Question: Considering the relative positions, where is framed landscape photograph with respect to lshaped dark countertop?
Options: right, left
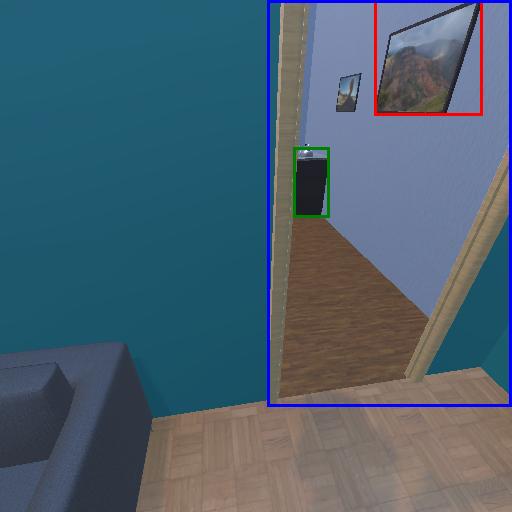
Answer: right